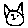
Label: cat